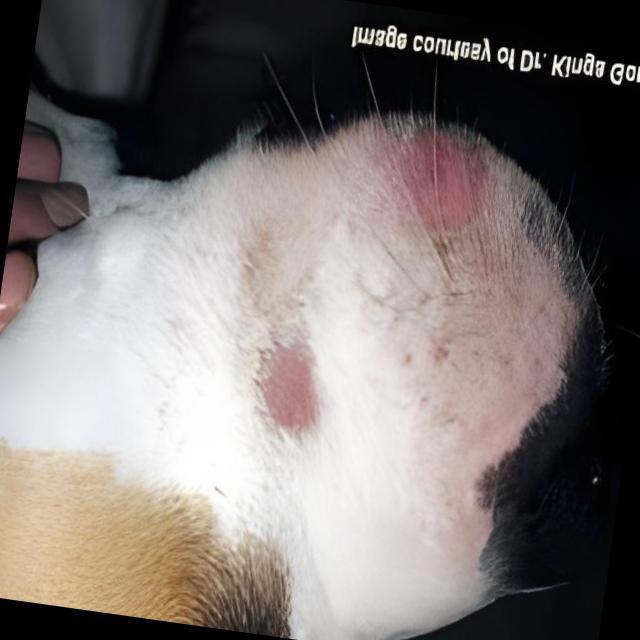
Canine ringworm (Dermatophytosis) — fungal infection caused by Microsporum or Trichophyton. Presents with circular alopecia, scaling, crusting, and broken hairs.